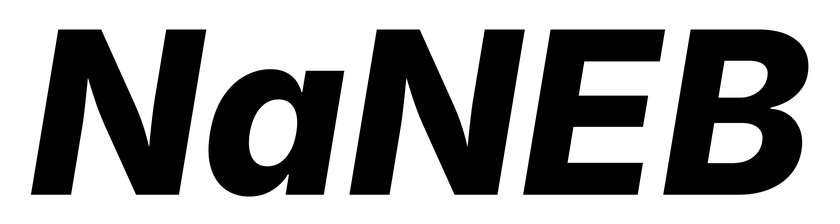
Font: Inter-Italic_ExtraBold_Italic